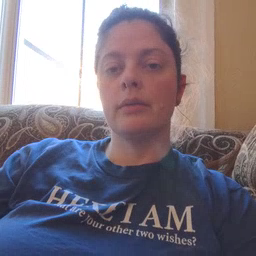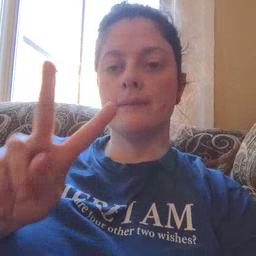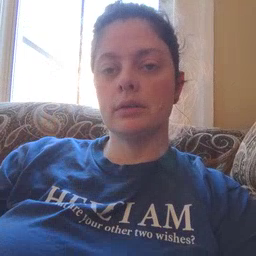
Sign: TV